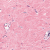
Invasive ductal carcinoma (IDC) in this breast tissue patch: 0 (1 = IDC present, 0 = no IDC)